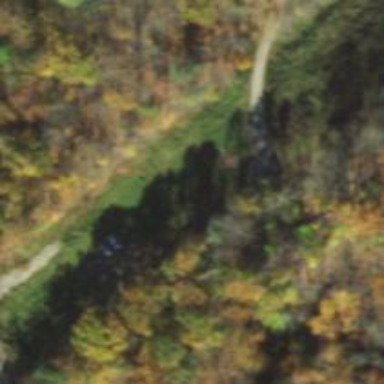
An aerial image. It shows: Path.